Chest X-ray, AP view. Patient: 69 years old, sex F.
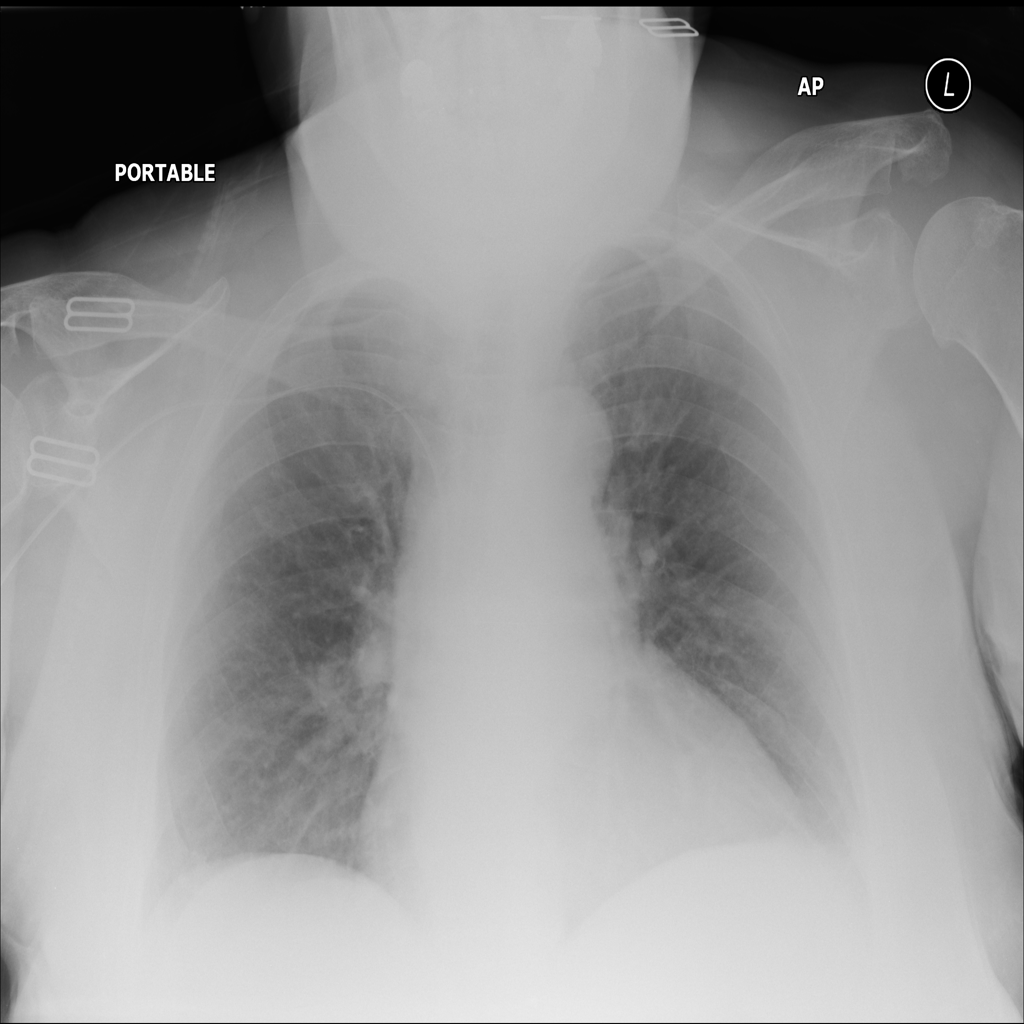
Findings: No Finding